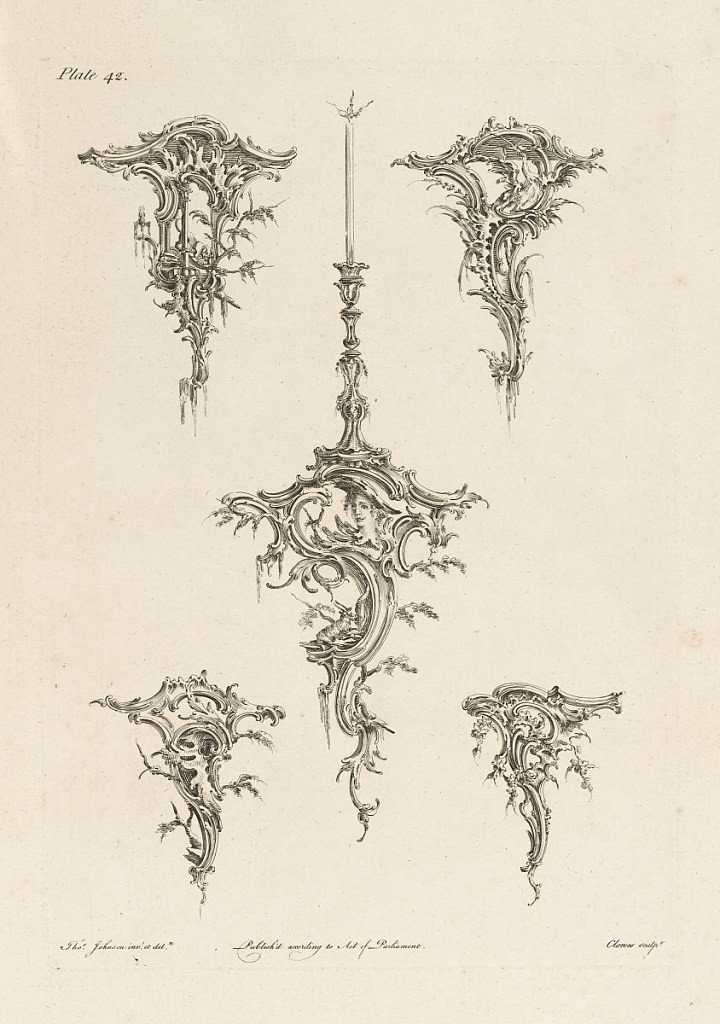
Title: Design for Wall Brackets, Plate 42 in One Hundred and Fifty New Designs
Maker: Thomas Johnson, English, 1714–1778
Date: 1756–57
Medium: Etching, engraving on cream laid paper
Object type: Print
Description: Several designs of brackets with stalactite-like decoration.